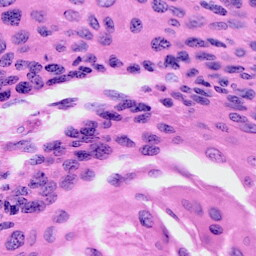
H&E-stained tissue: Cervix